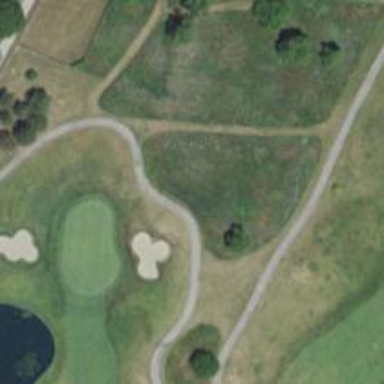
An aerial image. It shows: Service road designated as golf cart path.